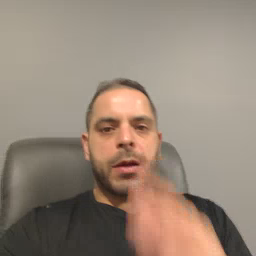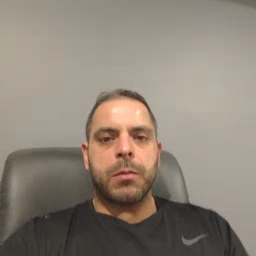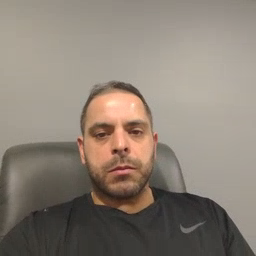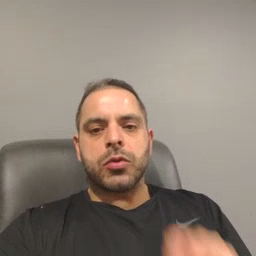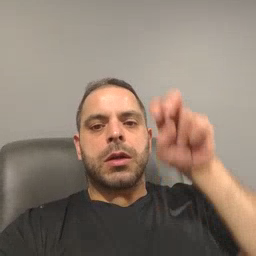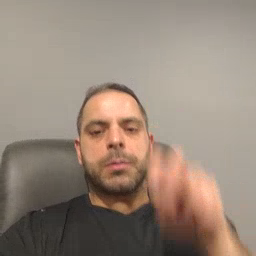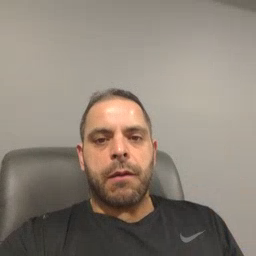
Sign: jump